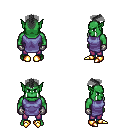
a pixel art fantasy rpg character, male body template, orc, green skin, chain tabard jacket, magenta pants, gray short mohawk hairstyle, metal gloves, gold boots, four views (front, back, left, right), 2x2 character sprite sheet, small pixel art, hard edges, no anti-aliasing